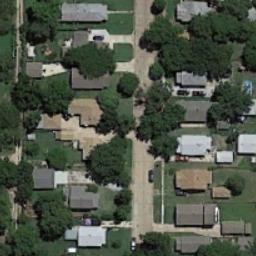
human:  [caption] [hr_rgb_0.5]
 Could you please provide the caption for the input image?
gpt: There are only a few houses in a mid-sized residential area .

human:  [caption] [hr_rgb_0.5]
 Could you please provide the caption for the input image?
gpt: The medium residential is on the grass next to some trees and road .

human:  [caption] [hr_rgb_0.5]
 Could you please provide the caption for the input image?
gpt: The medium residential area has some neatly arranged houses and some trees are among these houses .

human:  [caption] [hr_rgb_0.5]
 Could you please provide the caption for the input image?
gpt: There are many buildings of different shapes and sizes in medium residential area .

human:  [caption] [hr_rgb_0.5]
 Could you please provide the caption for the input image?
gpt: There are some green trees and buildings on the medium residential area .